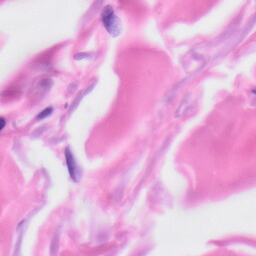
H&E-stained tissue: Skin